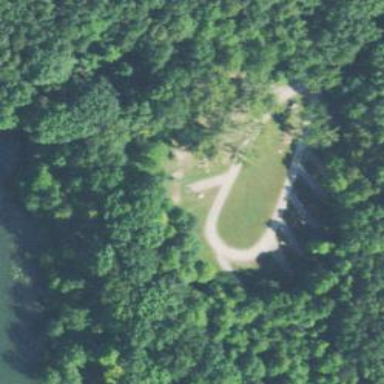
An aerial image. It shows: Campsite with static caravans available for tourists.